Aerial crown-view tile of a tropical tree (Barro Colorado Island, Panama), acquired 20250317:
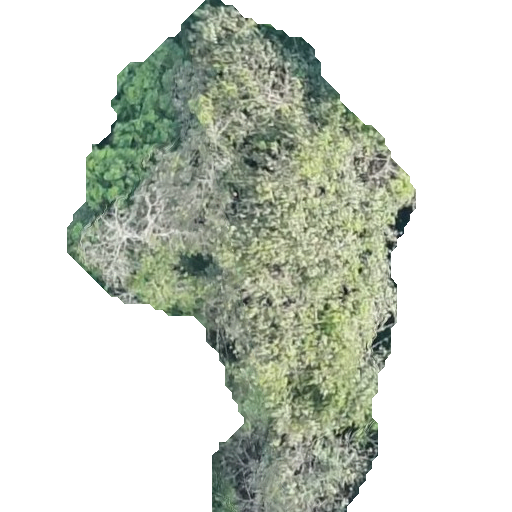
Species: Apeiba membranacea
GBIF accepted scientific name: Apeiba membranacea
Crown area: 165.976 m²